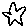
Label: star